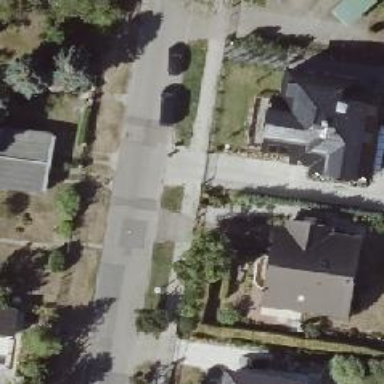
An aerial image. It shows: Footway.